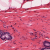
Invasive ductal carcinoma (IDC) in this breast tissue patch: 0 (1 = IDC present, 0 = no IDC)